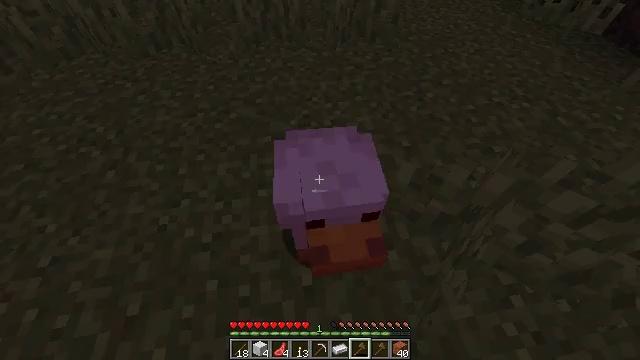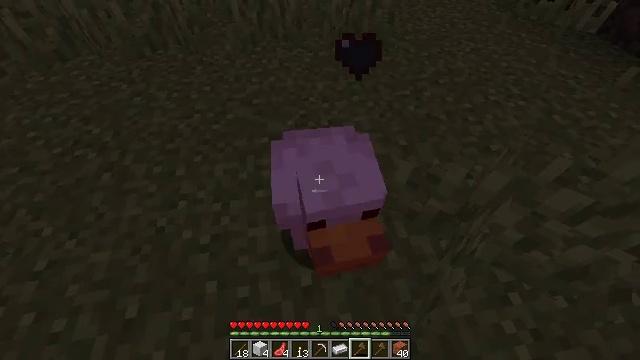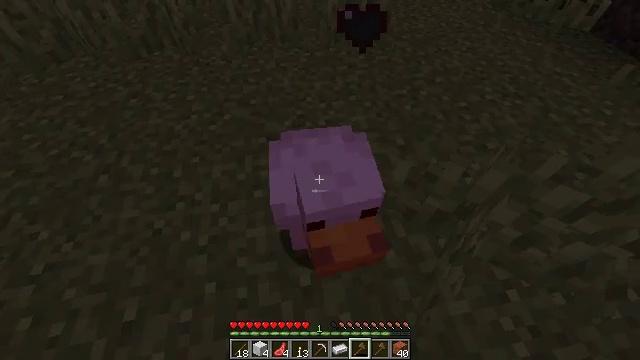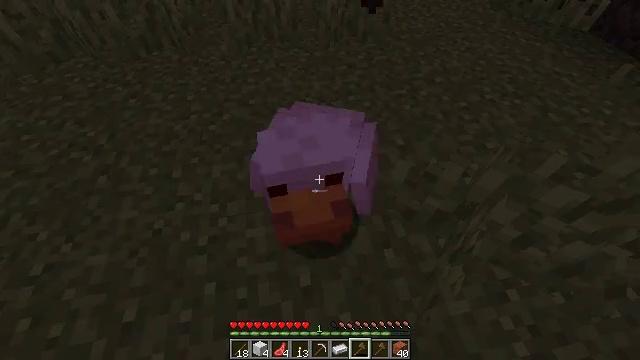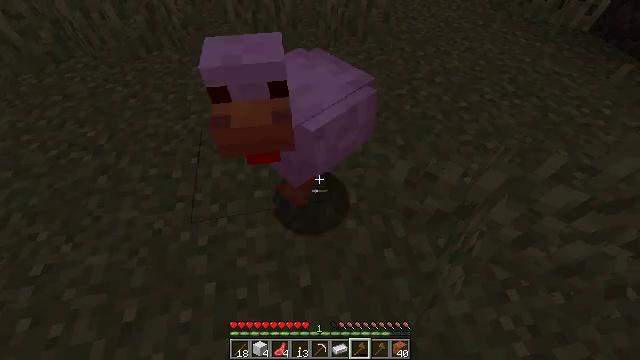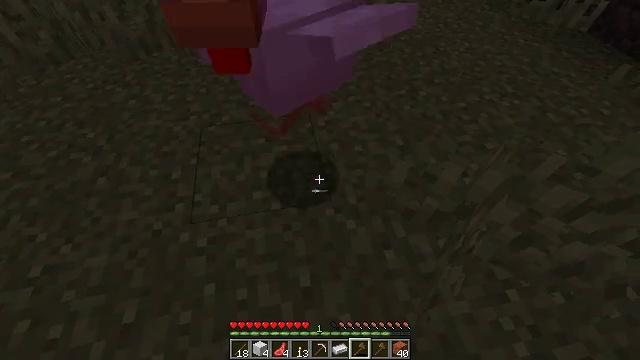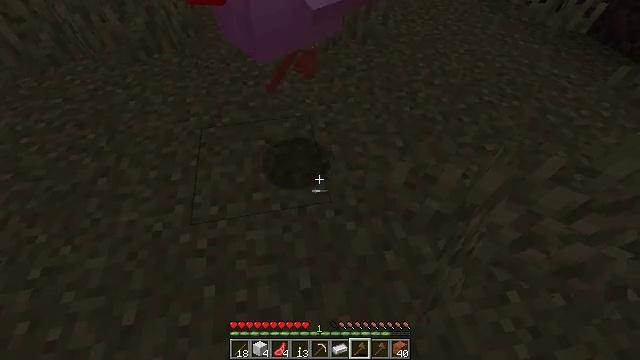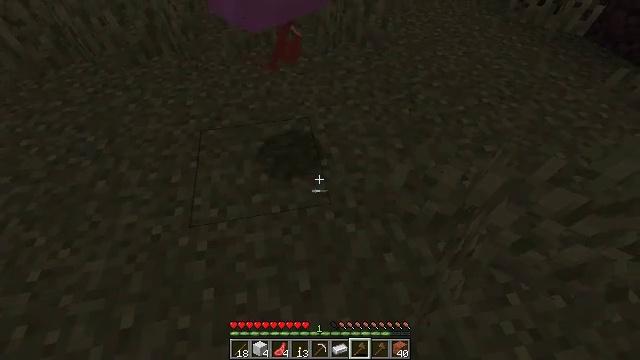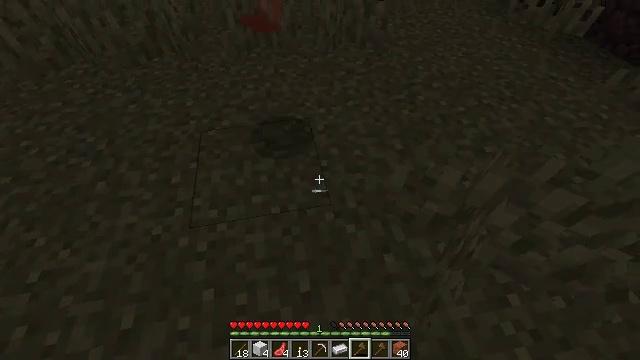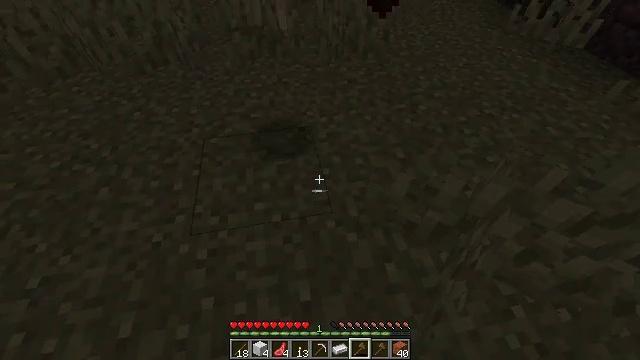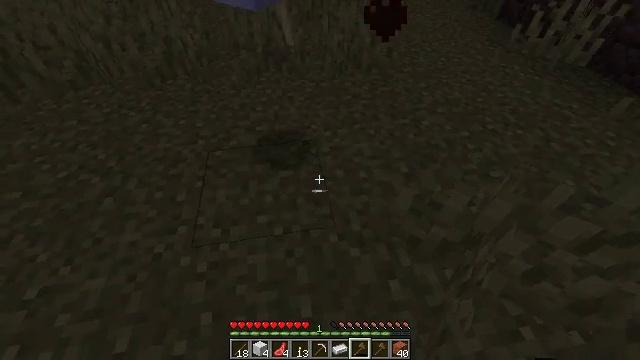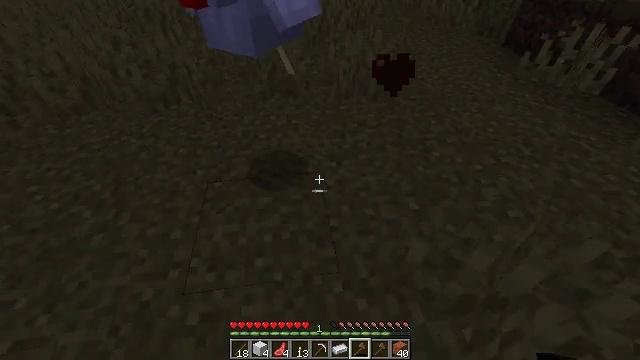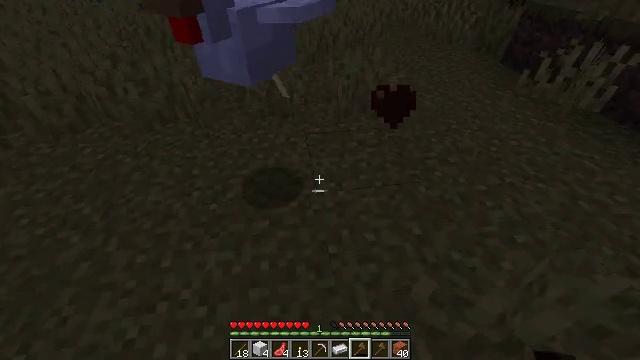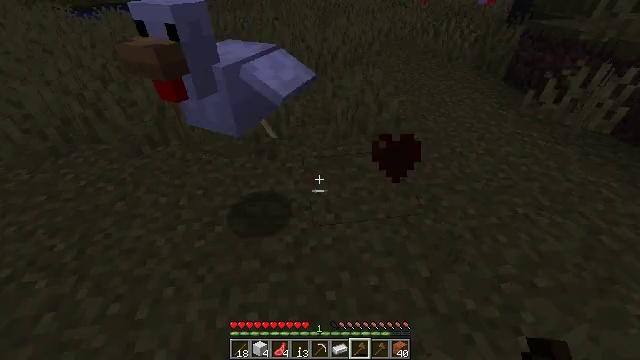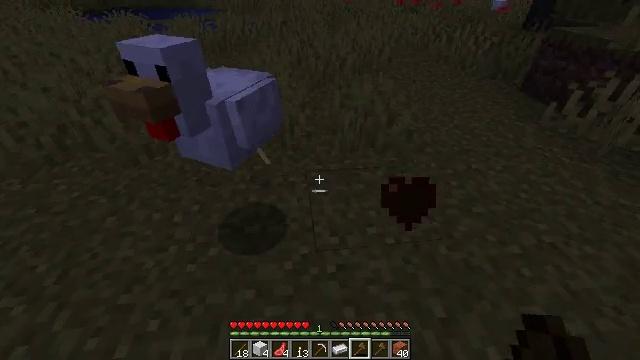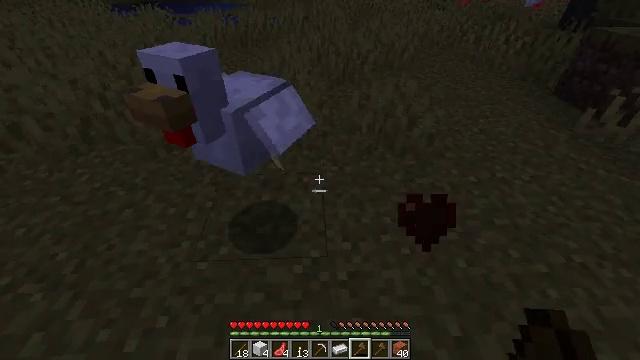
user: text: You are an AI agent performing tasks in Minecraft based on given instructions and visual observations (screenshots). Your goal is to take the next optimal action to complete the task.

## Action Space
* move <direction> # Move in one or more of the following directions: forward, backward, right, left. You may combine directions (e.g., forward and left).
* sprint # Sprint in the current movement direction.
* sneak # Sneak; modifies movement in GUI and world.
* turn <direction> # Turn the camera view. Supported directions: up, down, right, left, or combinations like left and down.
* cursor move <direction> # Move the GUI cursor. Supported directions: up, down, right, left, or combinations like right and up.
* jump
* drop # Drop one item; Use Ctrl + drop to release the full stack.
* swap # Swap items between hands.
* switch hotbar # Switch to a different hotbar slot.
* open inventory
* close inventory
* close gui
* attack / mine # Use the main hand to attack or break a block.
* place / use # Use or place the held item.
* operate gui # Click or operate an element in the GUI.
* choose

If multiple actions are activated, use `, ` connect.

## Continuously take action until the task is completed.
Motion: motion action
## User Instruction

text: Kill mobs.
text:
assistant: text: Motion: no_op
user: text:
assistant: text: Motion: no_op
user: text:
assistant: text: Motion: no_op
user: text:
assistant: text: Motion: no_op
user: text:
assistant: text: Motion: no_op
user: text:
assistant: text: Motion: no_op
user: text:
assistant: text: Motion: no_op
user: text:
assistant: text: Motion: no_op
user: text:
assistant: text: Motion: turn up
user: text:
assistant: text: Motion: move forward, turn left and up
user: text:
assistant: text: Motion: move forward, turn left and up
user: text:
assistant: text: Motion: move forward, turn up
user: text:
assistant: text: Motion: move forward, turn up
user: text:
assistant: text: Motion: move forward, turn left
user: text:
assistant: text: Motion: turn left
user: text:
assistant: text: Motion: turn left
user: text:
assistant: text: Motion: no_op
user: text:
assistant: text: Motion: turn left
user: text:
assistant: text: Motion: turn left and up
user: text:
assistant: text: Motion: turn left
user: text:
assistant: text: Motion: turn left and down, attack / mine
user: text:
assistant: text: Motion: turn left and down, attack / mine
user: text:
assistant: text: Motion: attack / mine
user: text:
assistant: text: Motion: move left, turn left, attack / mine
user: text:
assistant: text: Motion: move left, turn left
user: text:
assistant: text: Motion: no_op
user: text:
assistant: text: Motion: no_op
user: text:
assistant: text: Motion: no_op
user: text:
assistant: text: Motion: turn left
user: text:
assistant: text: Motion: move left, turn left and down